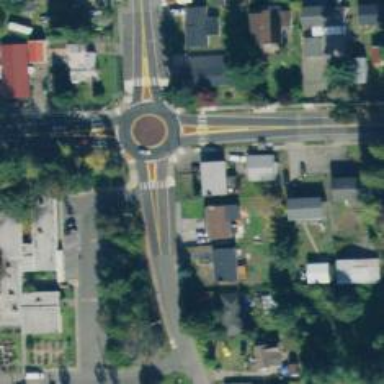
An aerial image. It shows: Tertiary road made of asphalt leading to roundabout junction.